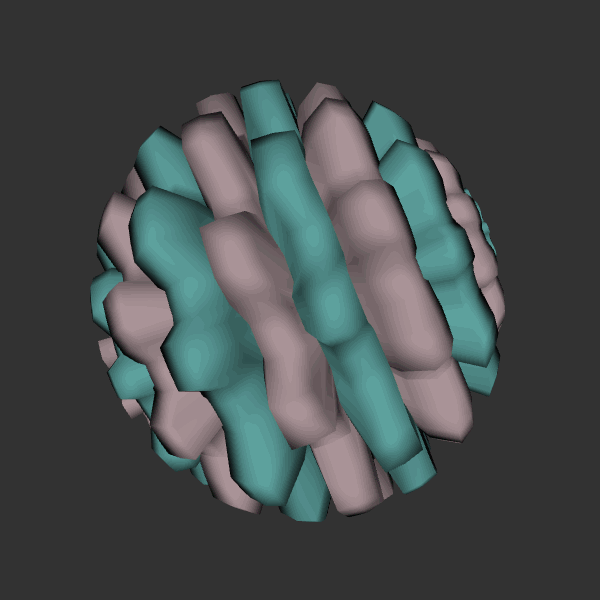
Background: dark